Question: I am using R with <URL>' and I got a corresponding vector and its values.
'''
library(igraph)
g<-get.matrix()
page.rank(g)$value
page.rank(g)$vector
'''
Now I want to sort using this values and visualizing it in a graph if it is possible.
Something similar to the following picture:

How I could do this?
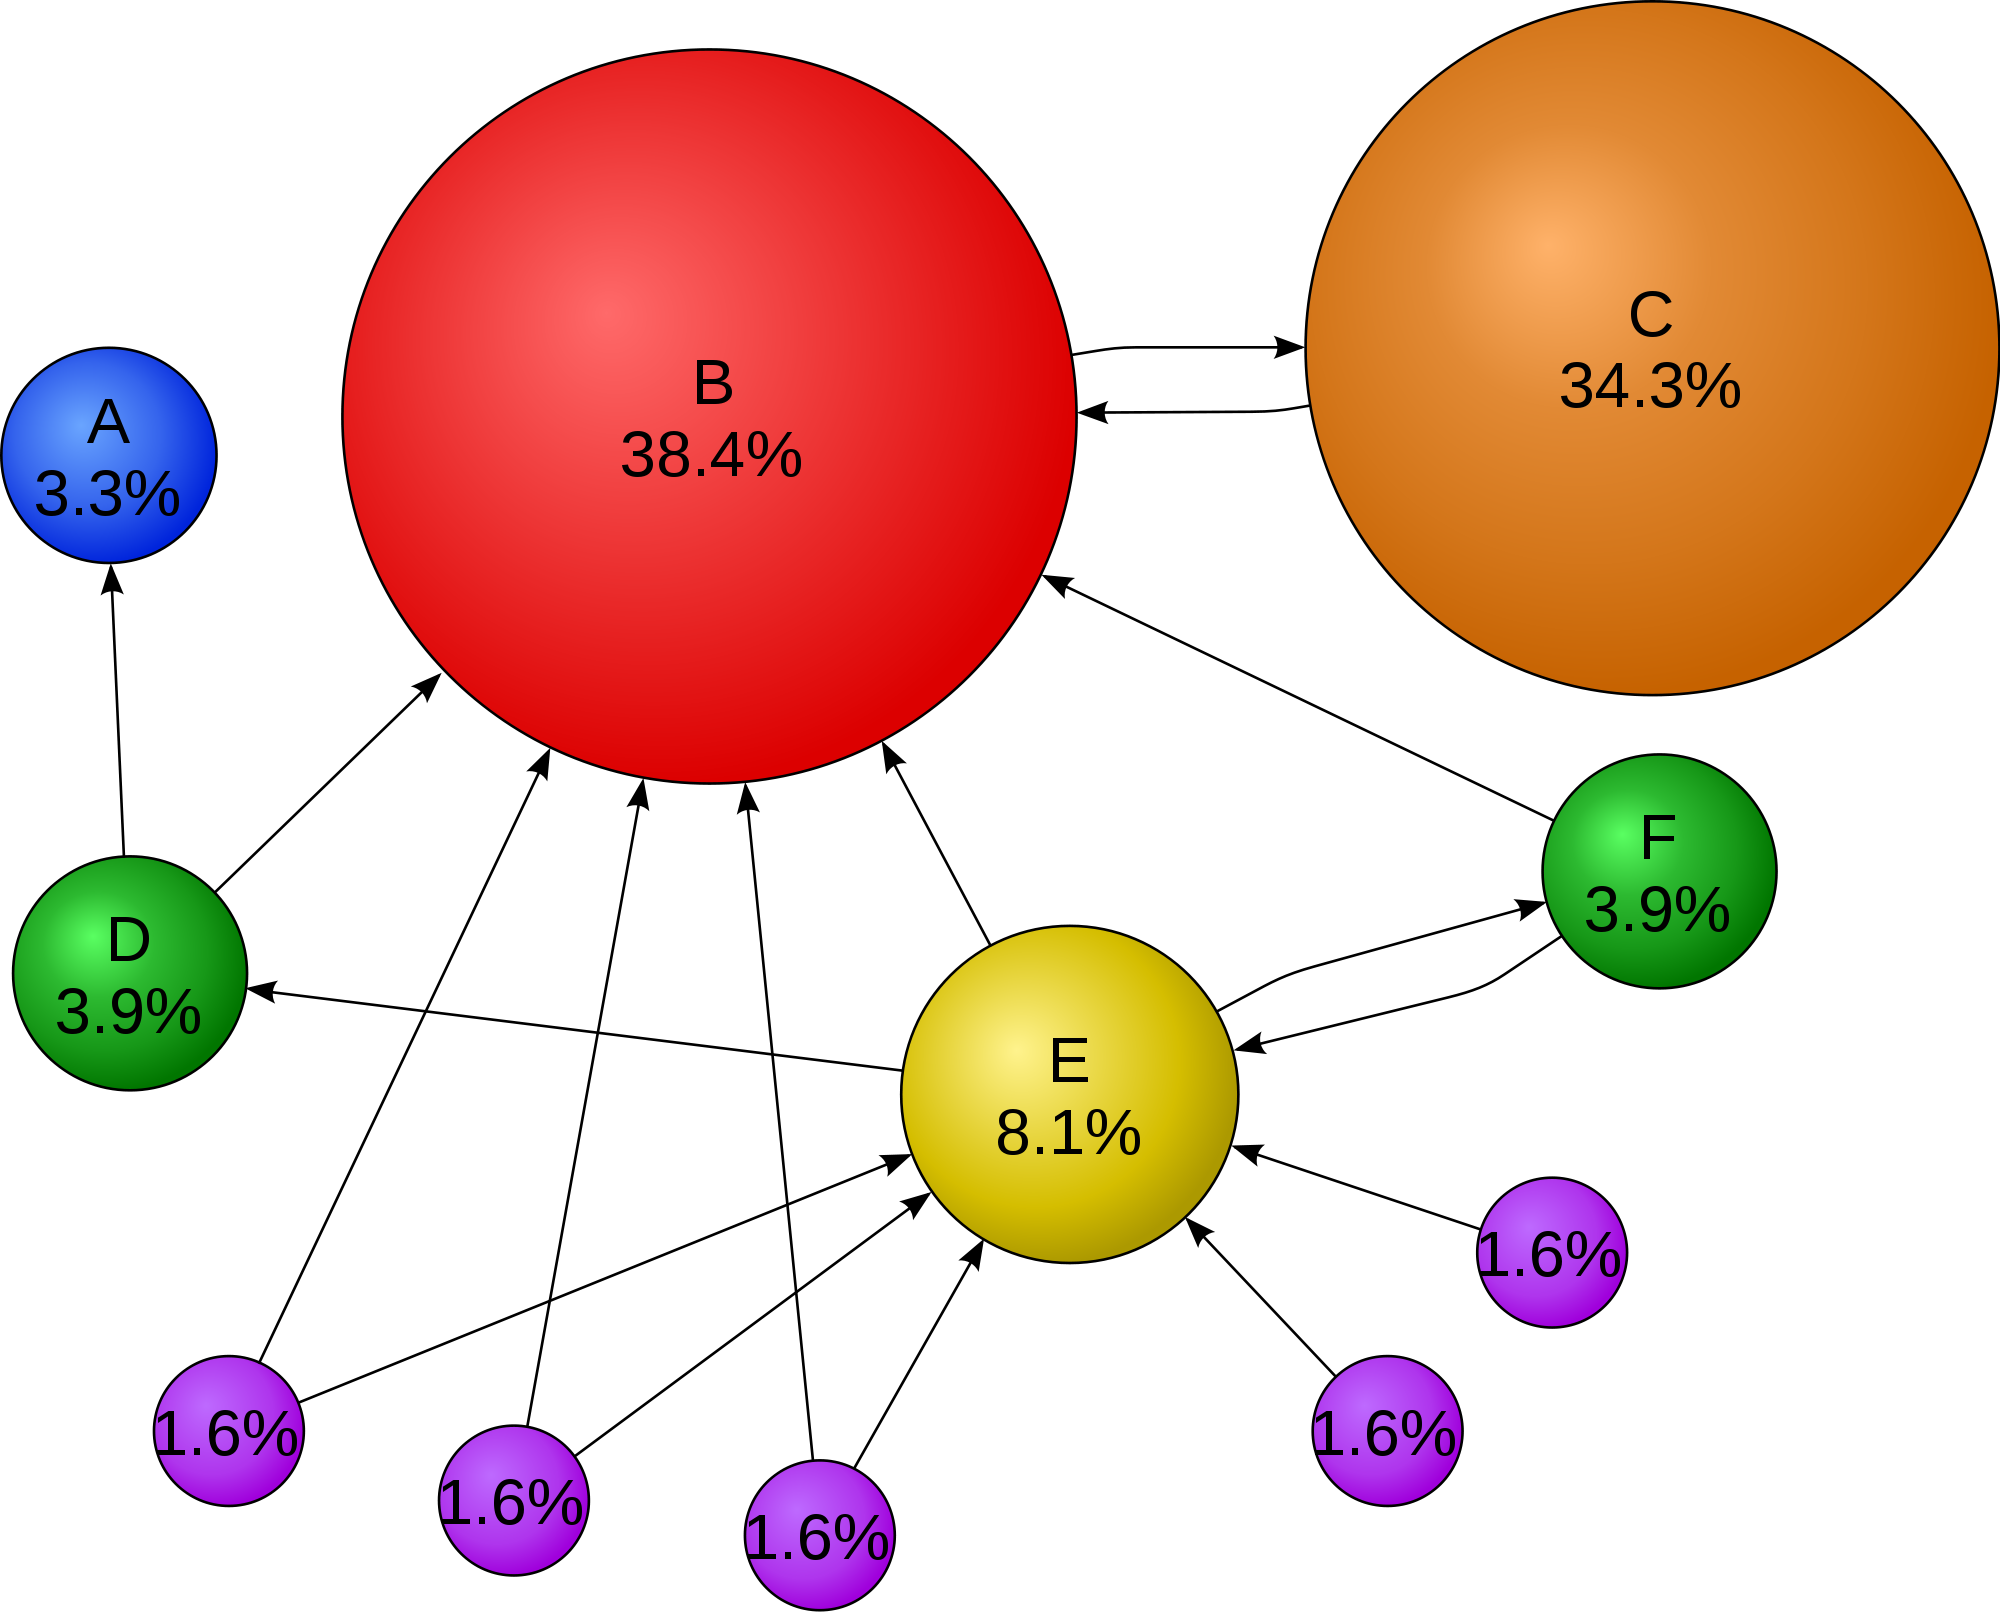
Answer: Choose a force-based layout and set the vertex size ('vertex.size') to be proportional to the page rank values. See an example <URL> You can set the vertex labels via the 'vertex.label' argument to 'plot', and '
' is allowed to make multi-line labels.